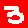
Digit: 3